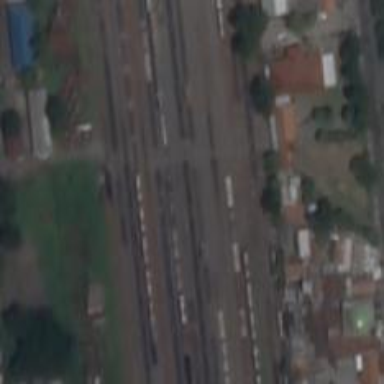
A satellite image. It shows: Railway station.